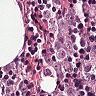
Metastatic tissue present: yes